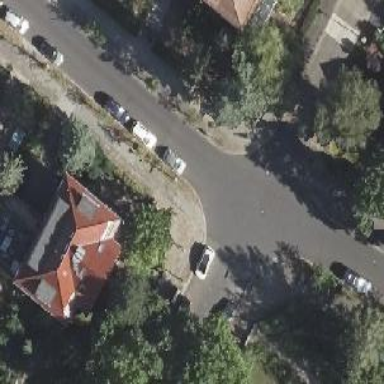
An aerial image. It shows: Unmarked crossing on footway.